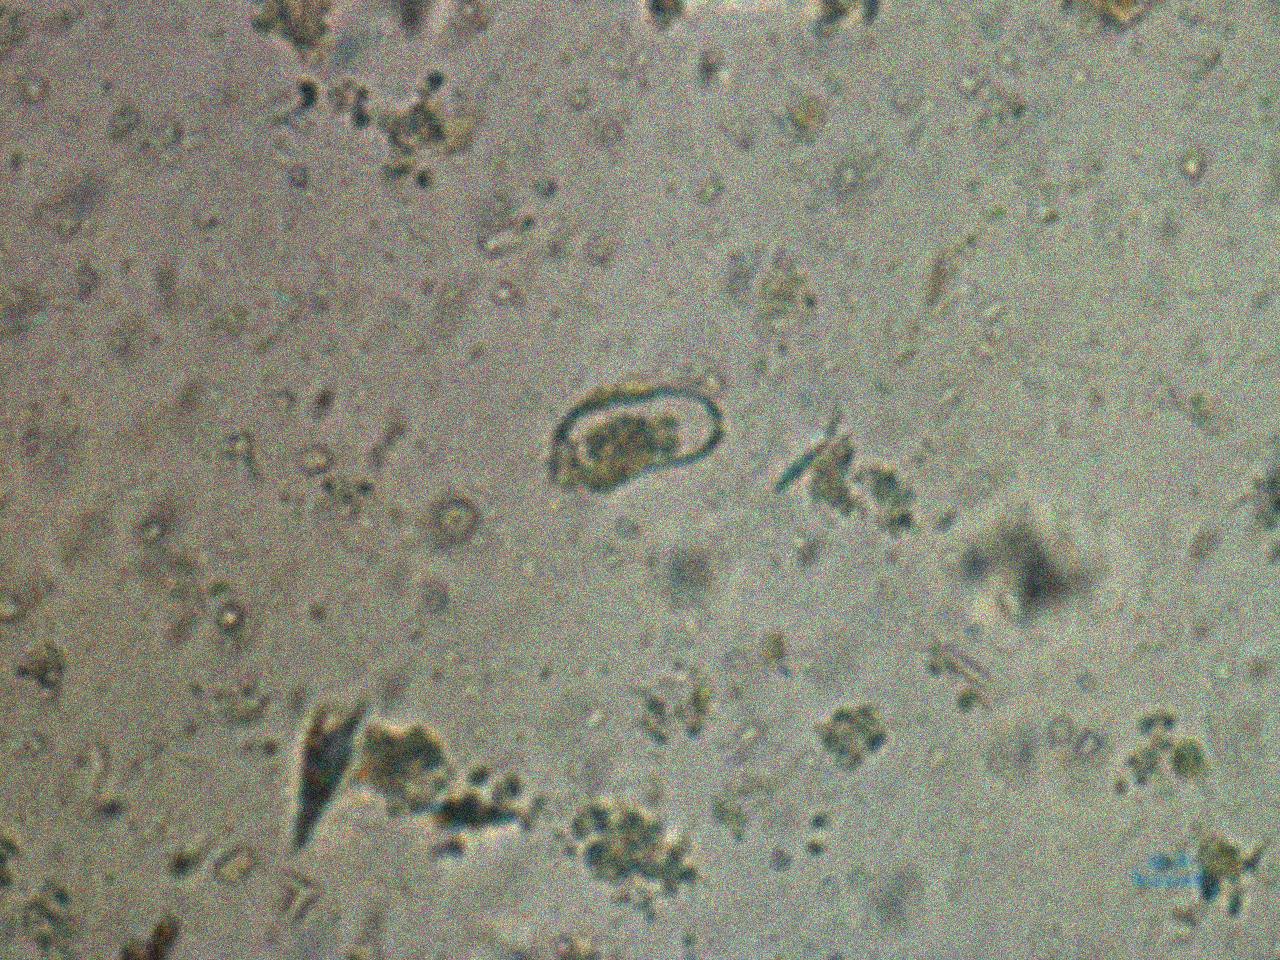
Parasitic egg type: Capillaria philippinensis